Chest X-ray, AP view. Patient: 19 years old, sex M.
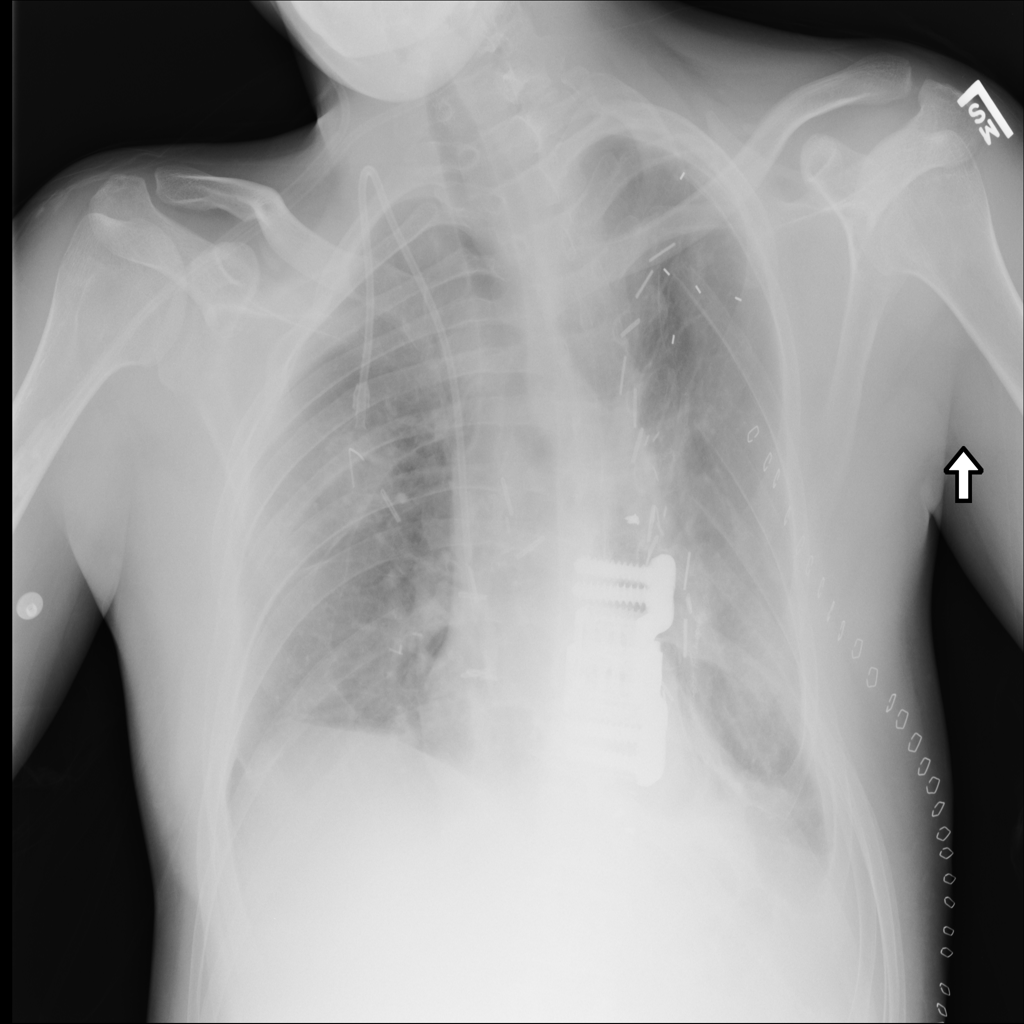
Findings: No Finding